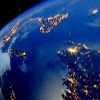
Label: water